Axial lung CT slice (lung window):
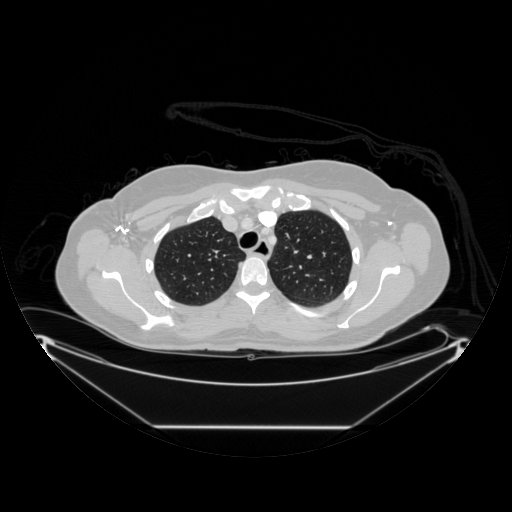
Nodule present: no